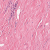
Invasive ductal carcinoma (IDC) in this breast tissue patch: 0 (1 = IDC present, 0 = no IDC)